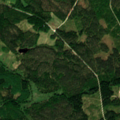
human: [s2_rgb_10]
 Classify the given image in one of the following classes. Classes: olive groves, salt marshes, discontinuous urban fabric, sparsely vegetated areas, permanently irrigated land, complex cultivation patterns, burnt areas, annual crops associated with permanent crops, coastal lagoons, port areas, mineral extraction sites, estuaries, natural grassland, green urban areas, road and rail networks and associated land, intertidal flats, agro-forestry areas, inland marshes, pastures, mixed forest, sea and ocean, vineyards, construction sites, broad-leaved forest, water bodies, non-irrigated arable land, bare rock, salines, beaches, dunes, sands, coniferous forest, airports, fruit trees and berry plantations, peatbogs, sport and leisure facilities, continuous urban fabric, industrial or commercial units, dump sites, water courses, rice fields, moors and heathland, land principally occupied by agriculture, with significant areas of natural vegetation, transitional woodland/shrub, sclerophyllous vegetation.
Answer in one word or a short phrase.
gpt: coniferous forest, mixed forest, transitional woodland/shrub